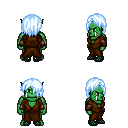
a pixel art fantasy rpg character, male body template, orc, green skin, brown robe, metal pants, white cyan bangs hairstyle, leather bracers, ghillies, four views (front, back, left, right), 2x2 character sprite sheet, small pixel art, hard edges, no anti-aliasing